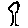
Label: tree